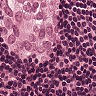
Metastatic tissue present: yes